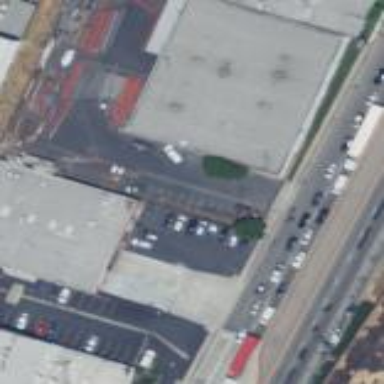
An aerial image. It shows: Warehouse building.